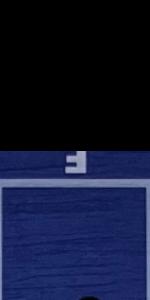
Label: Empty